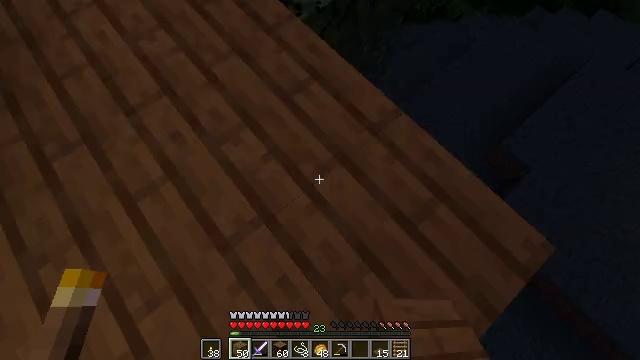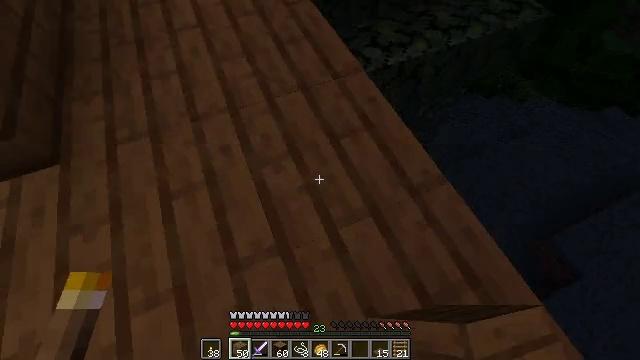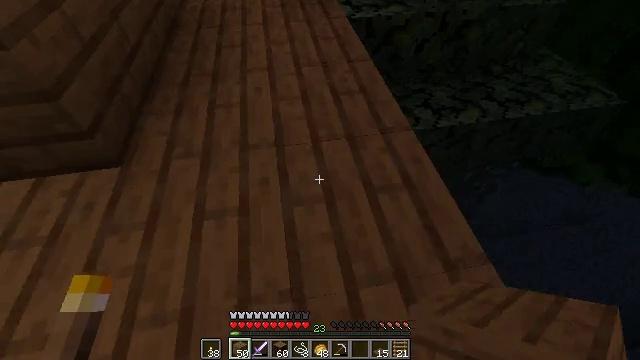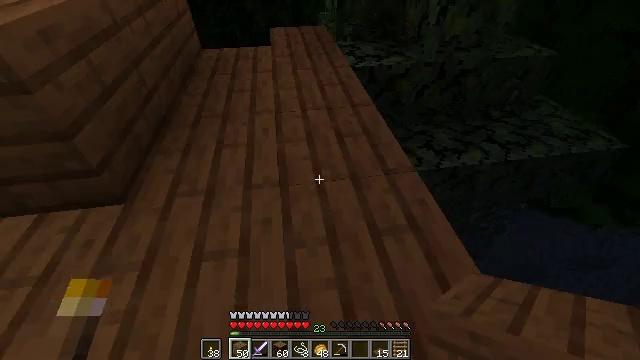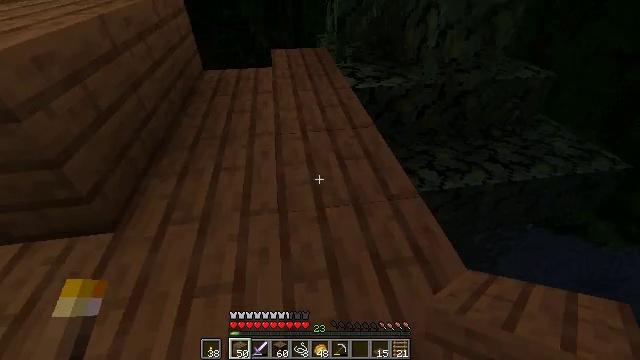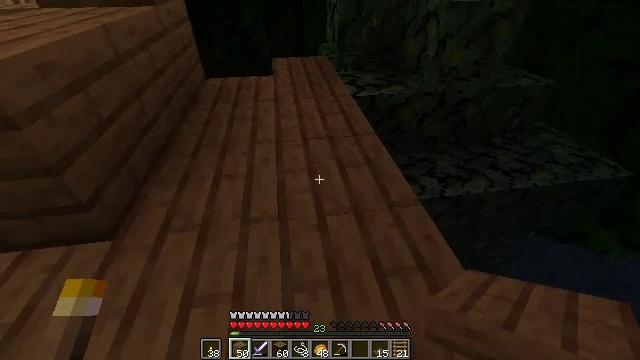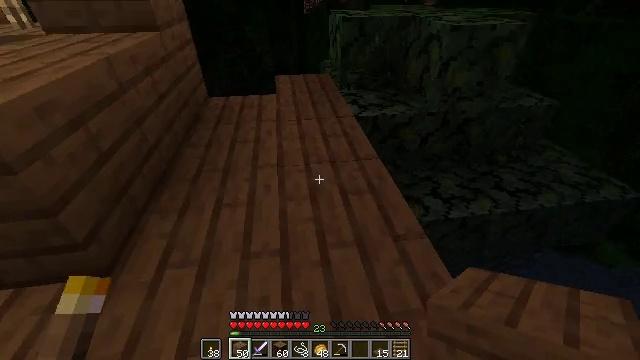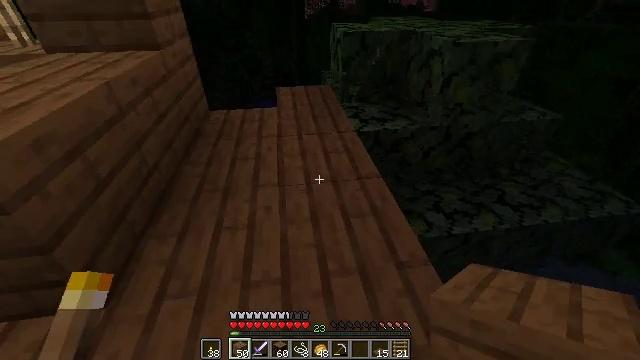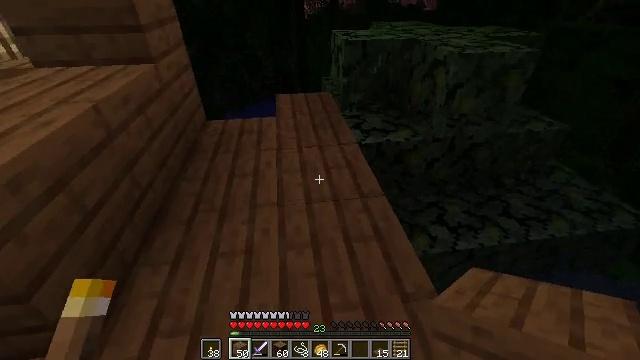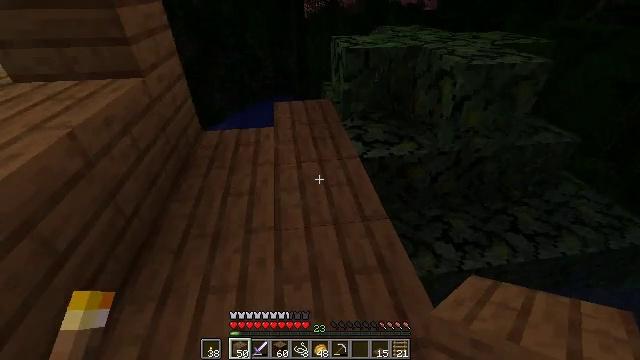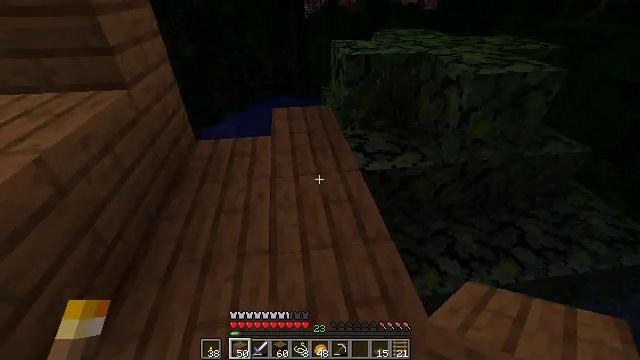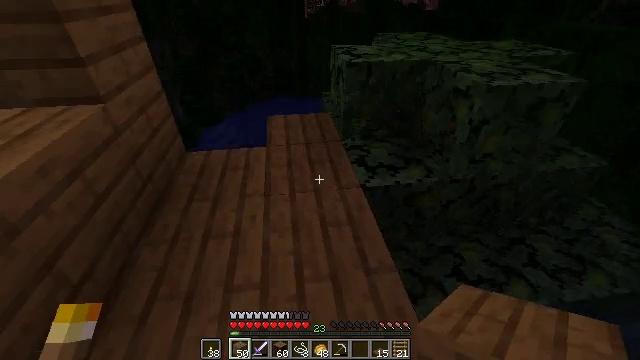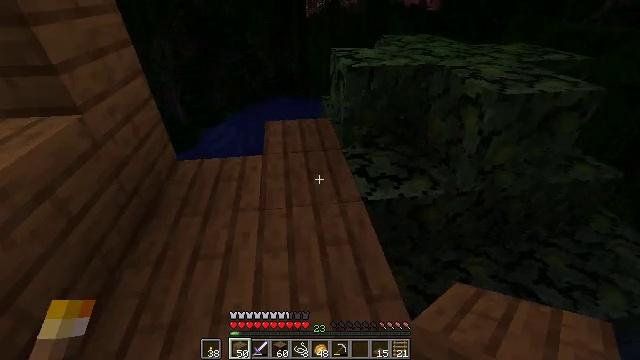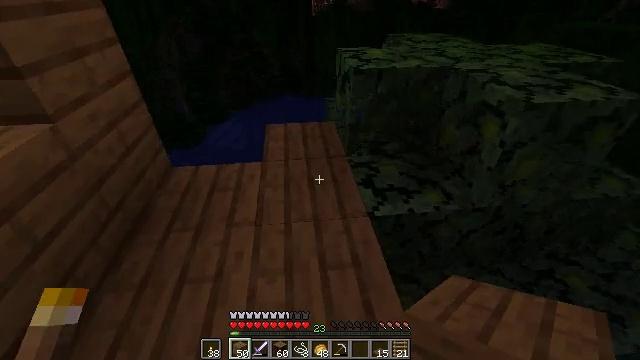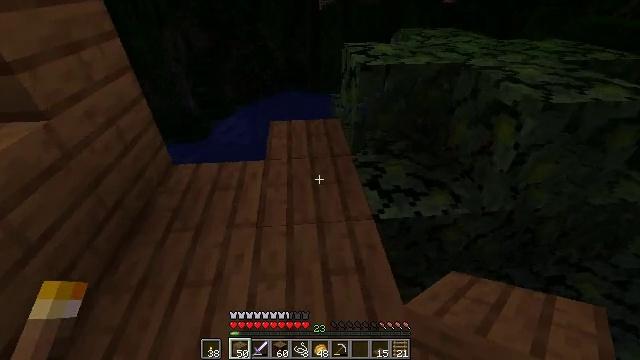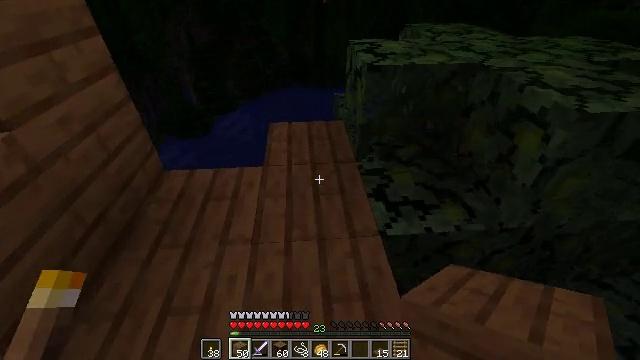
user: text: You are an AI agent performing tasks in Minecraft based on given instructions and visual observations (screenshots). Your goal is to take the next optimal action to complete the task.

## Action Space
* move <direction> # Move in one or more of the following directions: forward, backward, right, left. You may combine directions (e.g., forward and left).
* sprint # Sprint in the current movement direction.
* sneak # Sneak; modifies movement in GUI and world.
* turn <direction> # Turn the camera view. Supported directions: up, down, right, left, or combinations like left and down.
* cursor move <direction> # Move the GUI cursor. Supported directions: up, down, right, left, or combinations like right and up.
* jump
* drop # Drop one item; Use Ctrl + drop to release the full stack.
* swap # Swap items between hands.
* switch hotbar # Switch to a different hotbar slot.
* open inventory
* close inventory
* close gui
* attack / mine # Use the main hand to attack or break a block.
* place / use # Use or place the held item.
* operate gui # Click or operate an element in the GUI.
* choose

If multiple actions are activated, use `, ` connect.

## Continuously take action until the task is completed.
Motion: motion action
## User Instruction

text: Collect spruce planks from an old building.
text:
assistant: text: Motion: move forward, sneak, turn left and up
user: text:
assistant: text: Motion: move forward, sneak, turn left and up
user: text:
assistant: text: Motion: move forward, sneak, turn left and up
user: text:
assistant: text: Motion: move forward, sneak, turn up
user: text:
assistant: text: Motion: move forward, turn up
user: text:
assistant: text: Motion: move forward, turn up
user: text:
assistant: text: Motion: move forward
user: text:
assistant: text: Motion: move forward
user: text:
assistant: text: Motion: move forward
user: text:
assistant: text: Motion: move forward
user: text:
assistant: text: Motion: move forward
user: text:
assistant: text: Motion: move forward
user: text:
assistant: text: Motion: move forward, turn left
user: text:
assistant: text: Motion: move forward, turn left and down
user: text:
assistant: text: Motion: move forward
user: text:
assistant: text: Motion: move forward, turn down
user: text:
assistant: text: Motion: move forward, turn left and down
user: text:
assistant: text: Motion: move forward, turn left and down
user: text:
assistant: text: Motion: move forward, turn down
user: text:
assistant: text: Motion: turn down
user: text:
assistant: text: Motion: sneak
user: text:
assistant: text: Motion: sneak
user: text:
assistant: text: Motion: sneak
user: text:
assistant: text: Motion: sneak, attack / mine
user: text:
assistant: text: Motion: sneak, attack / mine
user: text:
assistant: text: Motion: sneak, attack / mine
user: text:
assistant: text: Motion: move forward, sneak, attack / mine
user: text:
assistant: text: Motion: move forward, sneak, attack / mine
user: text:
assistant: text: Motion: move forward, sneak, attack / mine
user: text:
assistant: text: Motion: move forward, sneak, attack / mine